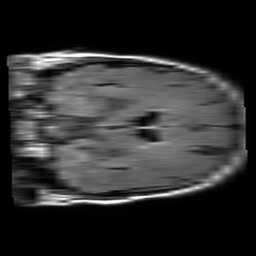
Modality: FLAIR
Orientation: coronal
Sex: female
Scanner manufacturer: philips
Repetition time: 11 s
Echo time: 0.125 s